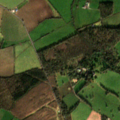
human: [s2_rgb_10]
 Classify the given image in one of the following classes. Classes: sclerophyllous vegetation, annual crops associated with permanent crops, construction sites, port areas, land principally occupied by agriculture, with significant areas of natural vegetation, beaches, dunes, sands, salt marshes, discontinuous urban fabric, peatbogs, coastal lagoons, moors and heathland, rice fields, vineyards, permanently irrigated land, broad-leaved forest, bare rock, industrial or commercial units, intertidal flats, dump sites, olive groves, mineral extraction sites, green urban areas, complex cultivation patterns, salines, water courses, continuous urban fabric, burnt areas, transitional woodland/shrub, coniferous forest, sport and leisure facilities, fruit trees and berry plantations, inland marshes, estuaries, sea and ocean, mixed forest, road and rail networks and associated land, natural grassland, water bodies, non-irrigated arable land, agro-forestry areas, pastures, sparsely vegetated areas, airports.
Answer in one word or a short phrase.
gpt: pastures, complex cultivation patterns, mixed forest